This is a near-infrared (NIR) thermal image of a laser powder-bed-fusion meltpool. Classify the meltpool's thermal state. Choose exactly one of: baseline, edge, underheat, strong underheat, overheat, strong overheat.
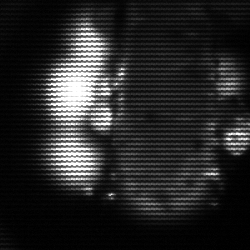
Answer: strong underheat